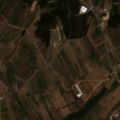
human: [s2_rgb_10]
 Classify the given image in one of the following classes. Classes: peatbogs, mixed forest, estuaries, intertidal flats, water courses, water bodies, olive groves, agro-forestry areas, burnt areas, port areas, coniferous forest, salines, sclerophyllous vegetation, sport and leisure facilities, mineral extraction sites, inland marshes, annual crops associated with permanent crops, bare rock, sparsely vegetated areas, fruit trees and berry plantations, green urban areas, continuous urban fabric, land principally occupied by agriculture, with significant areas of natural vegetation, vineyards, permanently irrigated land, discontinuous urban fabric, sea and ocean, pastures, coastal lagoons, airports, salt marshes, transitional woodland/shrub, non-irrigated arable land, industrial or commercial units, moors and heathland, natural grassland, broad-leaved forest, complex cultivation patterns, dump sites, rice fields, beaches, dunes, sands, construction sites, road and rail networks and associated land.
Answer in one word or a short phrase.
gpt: vineyards, annual crops associated with permanent crops, land principally occupied by agriculture, with significant areas of natural vegetation, mixed forest